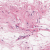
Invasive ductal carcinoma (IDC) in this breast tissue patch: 0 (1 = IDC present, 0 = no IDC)